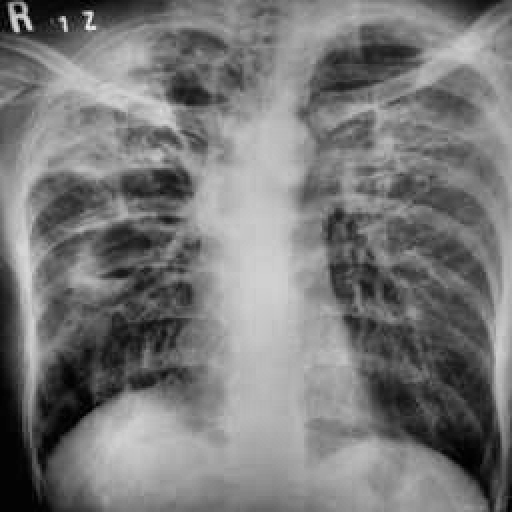
Finding: TUBERCULOSIS